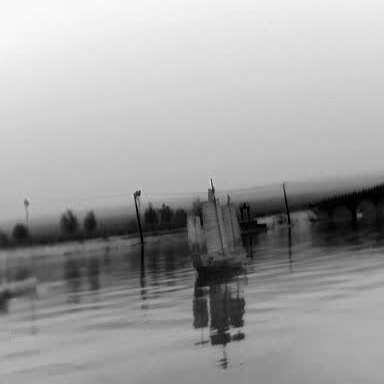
There are two objects shown in the infrared image, including a sailboat, and a liner.